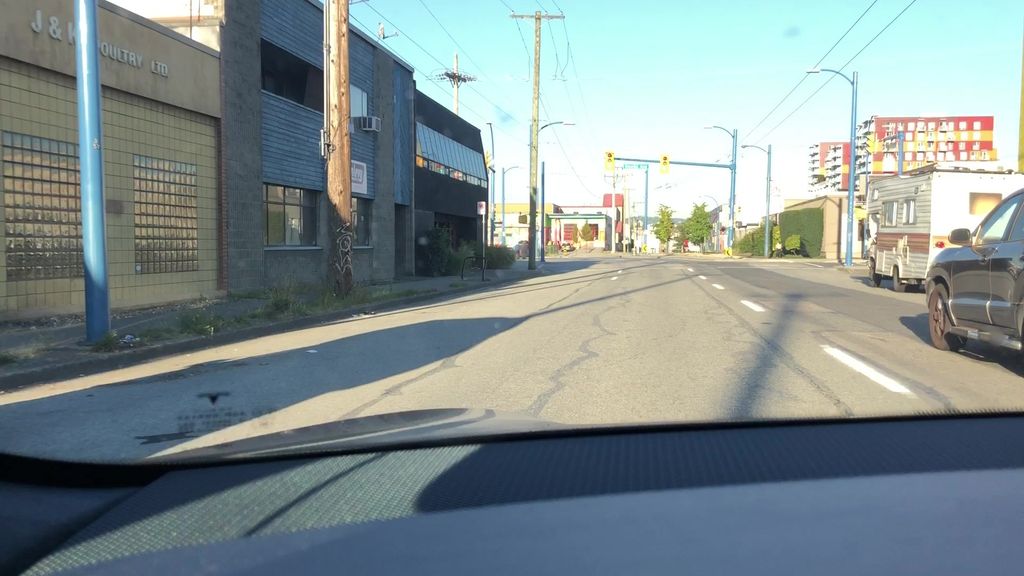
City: vancouver